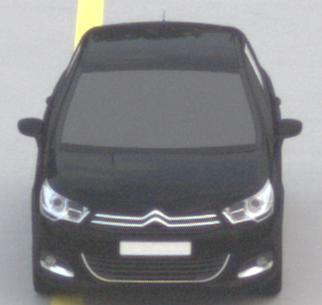
Make: Citroen
Model: C4 VTi 95
Detailed model: C4 (II)
Model produced from: 2012/08
Model produced until: 2013/06
Doors: 5
Color: black
Road condition: dry road
Daytime: morning or afternoon
Contrast: low contrast